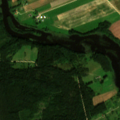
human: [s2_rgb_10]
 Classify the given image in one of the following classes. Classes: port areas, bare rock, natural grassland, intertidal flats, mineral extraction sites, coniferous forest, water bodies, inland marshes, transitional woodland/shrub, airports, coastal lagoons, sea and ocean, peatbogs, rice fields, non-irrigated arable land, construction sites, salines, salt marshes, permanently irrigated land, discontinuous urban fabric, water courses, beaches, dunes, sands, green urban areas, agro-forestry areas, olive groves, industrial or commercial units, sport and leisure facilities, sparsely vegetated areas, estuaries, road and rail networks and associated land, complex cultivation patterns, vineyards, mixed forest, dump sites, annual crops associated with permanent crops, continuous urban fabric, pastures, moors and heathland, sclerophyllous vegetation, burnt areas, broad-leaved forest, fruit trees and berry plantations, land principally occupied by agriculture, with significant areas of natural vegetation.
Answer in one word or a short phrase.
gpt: non-irrigated arable land, land principally occupied by agriculture, with significant areas of natural vegetation, coniferous forest, mixed forest, transitional woodland/shrub, water bodies